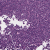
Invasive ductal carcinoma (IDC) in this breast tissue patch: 1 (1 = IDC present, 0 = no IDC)